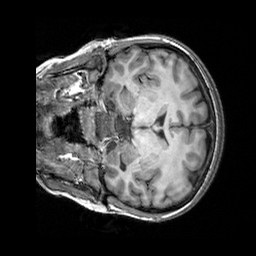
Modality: T1w
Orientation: coronal
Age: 25
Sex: female
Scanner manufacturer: siemens
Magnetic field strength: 3 T
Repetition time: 2.3 s
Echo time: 0.00303 s